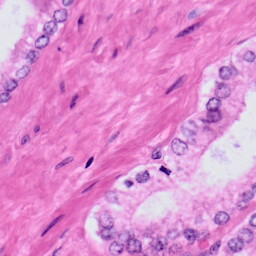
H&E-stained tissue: Prostate